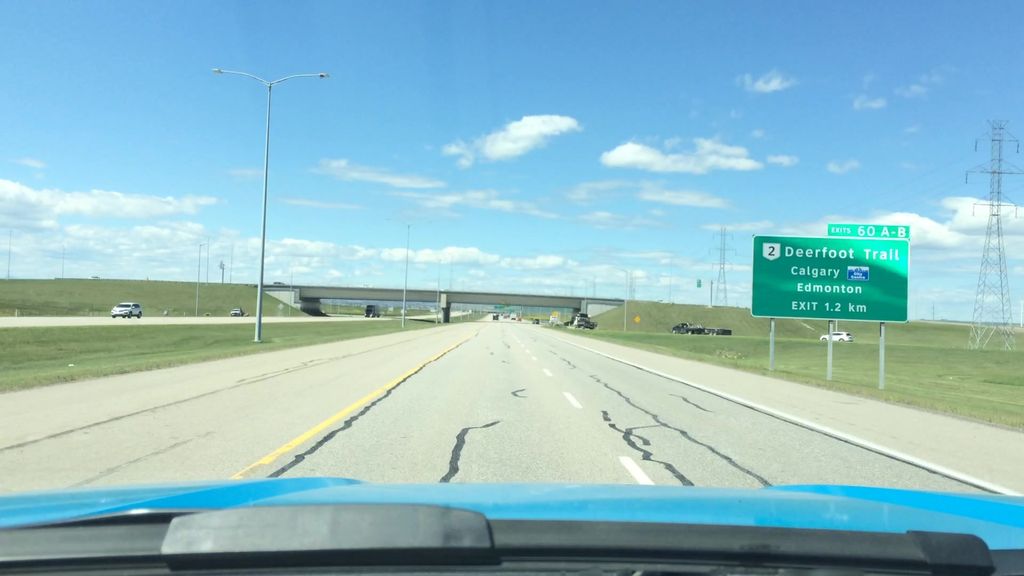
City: calgary